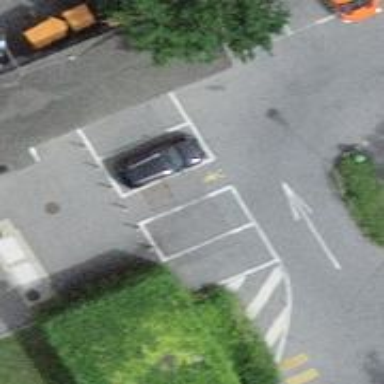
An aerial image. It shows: Bollard.